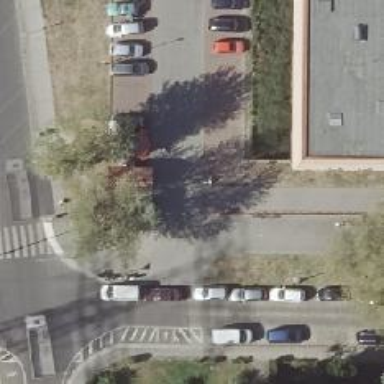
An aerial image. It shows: Parking aisle designated as service road.